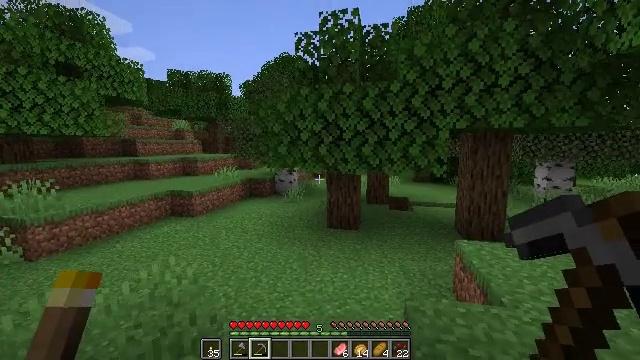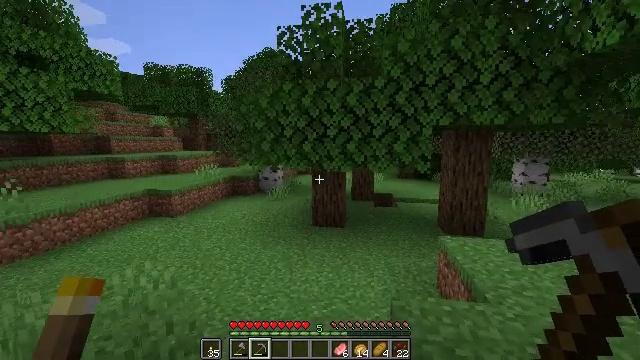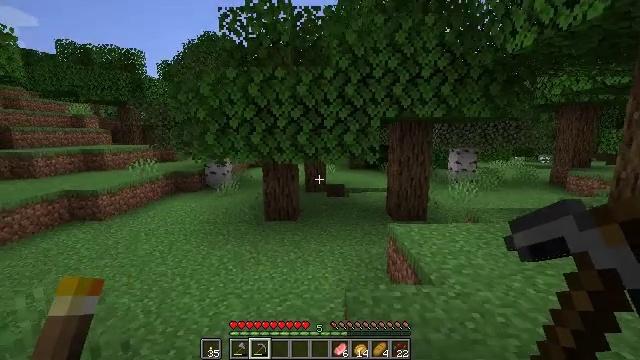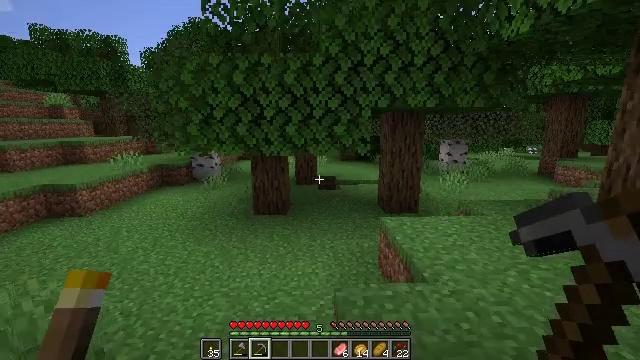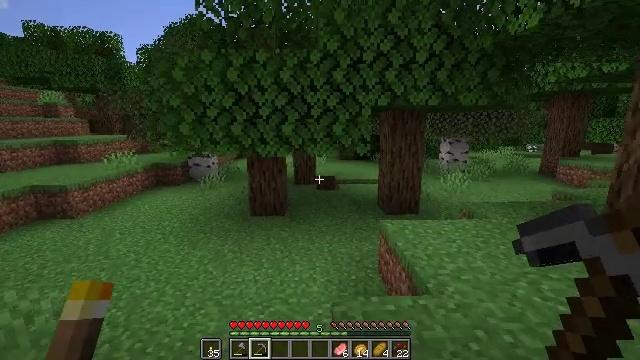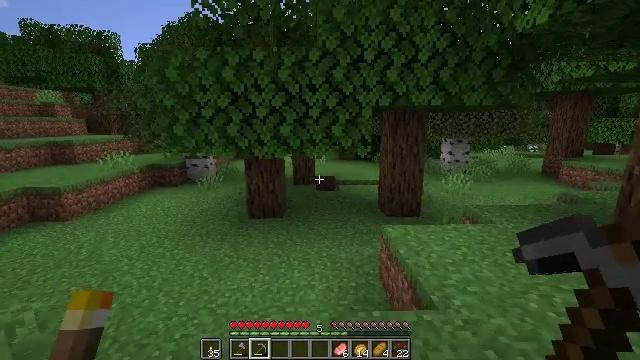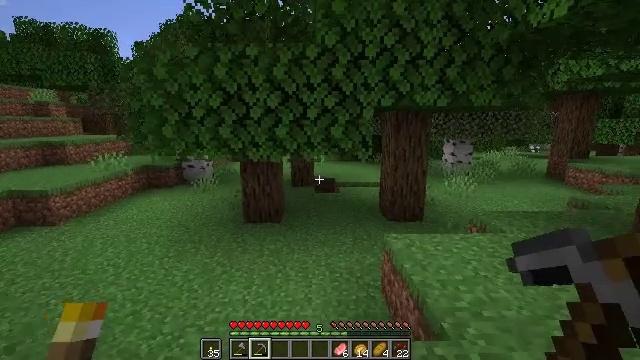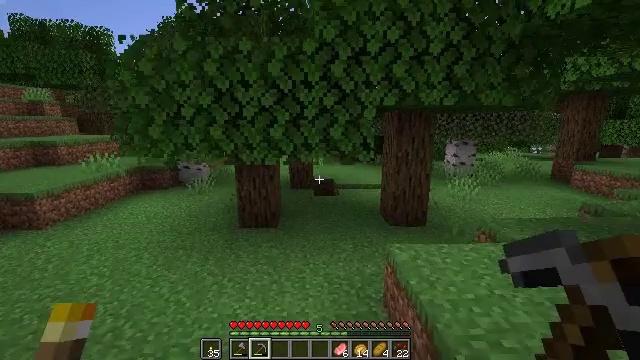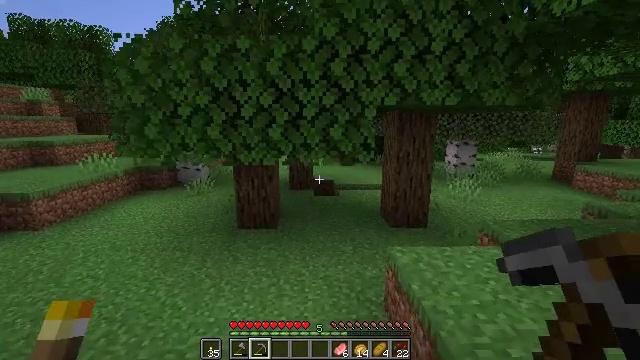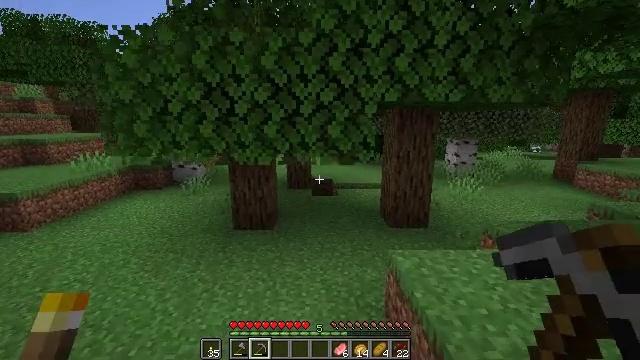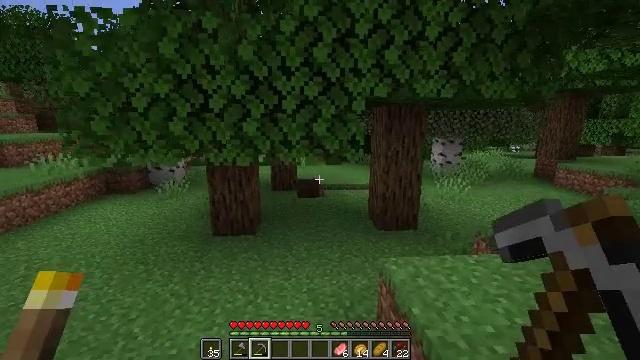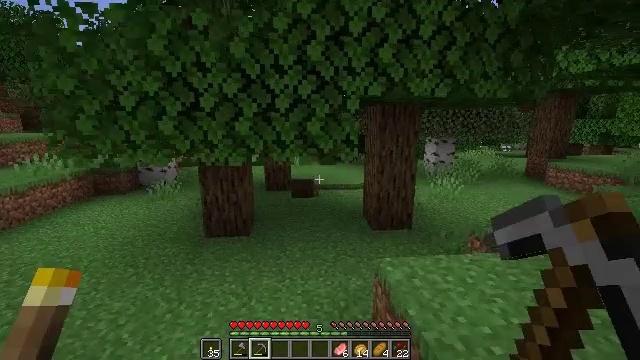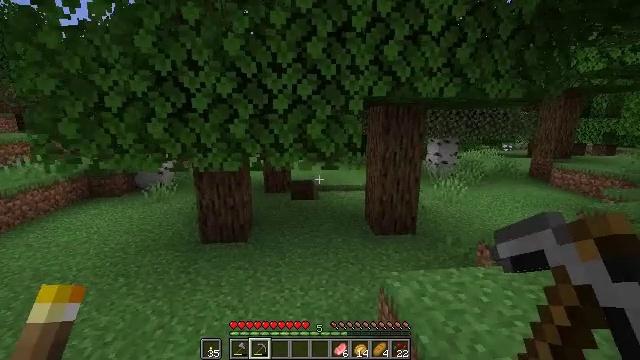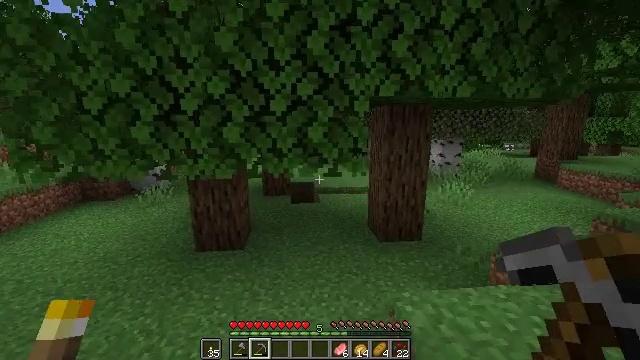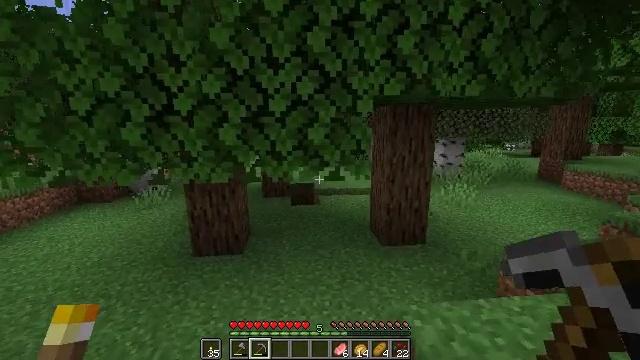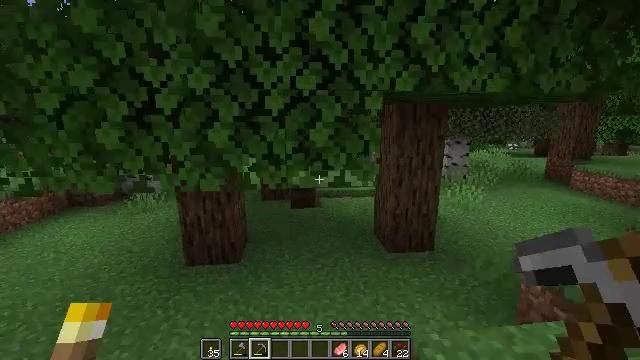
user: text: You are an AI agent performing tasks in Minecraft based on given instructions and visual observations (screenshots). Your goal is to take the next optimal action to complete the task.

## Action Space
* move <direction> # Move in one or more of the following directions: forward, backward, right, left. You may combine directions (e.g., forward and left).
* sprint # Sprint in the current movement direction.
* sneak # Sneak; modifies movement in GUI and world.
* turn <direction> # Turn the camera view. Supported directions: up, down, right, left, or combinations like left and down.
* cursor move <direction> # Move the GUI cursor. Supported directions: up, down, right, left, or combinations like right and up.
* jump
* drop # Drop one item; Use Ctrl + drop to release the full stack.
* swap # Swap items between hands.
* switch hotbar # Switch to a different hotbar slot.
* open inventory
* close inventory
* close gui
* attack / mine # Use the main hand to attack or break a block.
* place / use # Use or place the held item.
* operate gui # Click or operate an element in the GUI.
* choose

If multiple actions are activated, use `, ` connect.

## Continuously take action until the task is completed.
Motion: motion action
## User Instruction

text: Mine spruce leaves from the tree.
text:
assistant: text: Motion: move forward and move right, turn right
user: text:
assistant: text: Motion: move forward and move right, turn right and down
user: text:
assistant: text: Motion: move forward, turn right and down
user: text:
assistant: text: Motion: move forward
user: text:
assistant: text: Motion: move forward
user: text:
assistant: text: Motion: move forward
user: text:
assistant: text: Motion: move forward
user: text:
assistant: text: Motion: move forward
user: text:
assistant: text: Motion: move forward
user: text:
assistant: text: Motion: move forward, turn right
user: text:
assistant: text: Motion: move forward, turn right
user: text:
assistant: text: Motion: move forward
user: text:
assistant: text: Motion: move forward
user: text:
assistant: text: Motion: move forward
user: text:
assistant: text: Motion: move forward
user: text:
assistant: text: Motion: move forward, turn left
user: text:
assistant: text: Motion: move forward
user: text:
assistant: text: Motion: move forward
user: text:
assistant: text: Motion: move forward
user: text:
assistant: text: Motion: move forward
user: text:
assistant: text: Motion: move forward
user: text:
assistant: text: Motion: move forward
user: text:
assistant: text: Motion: move forward, turn down
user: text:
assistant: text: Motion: move forward
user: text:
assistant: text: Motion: move forward
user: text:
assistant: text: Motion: move forward
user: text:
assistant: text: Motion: move forward
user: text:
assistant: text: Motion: move forward
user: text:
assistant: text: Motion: move forward
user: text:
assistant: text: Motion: move forward